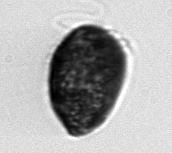
Label: Prorocentrum